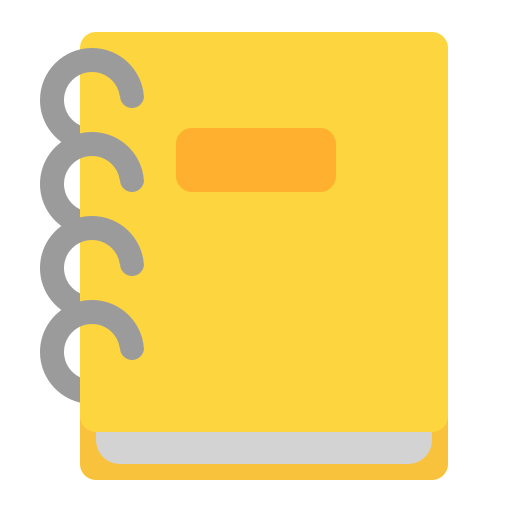
ledger flat